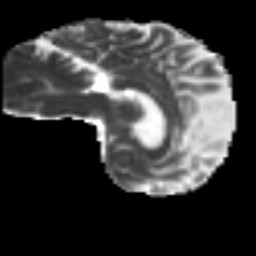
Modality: MD
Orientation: sagittal
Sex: female
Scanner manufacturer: ge
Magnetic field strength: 3 T
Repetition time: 7 s
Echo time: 0.08 s